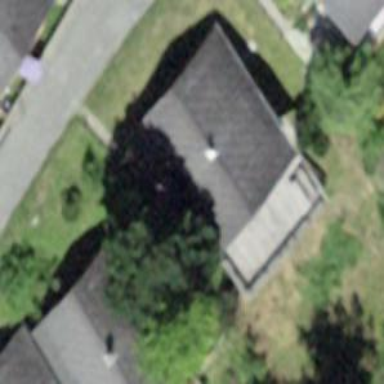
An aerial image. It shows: Detached building.